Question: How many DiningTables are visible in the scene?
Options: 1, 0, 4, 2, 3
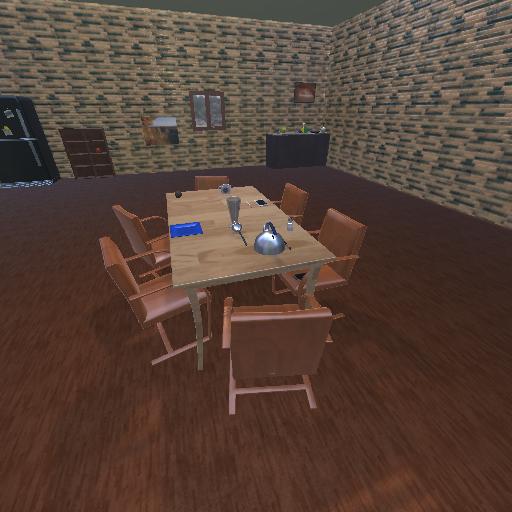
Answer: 1